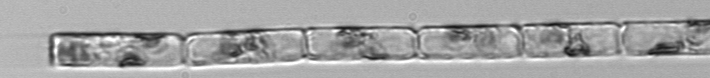
Label: Guinardia_delicatula